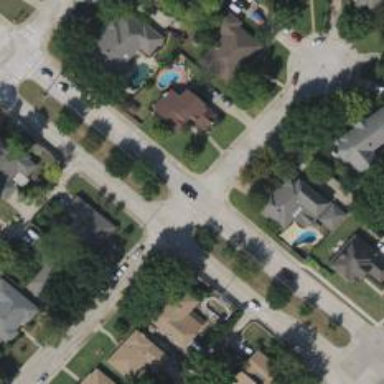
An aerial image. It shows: Residential road.